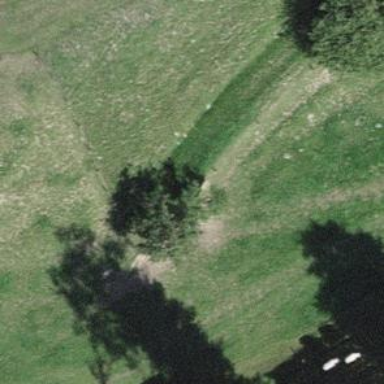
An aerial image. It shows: Beautiful tree in nature.